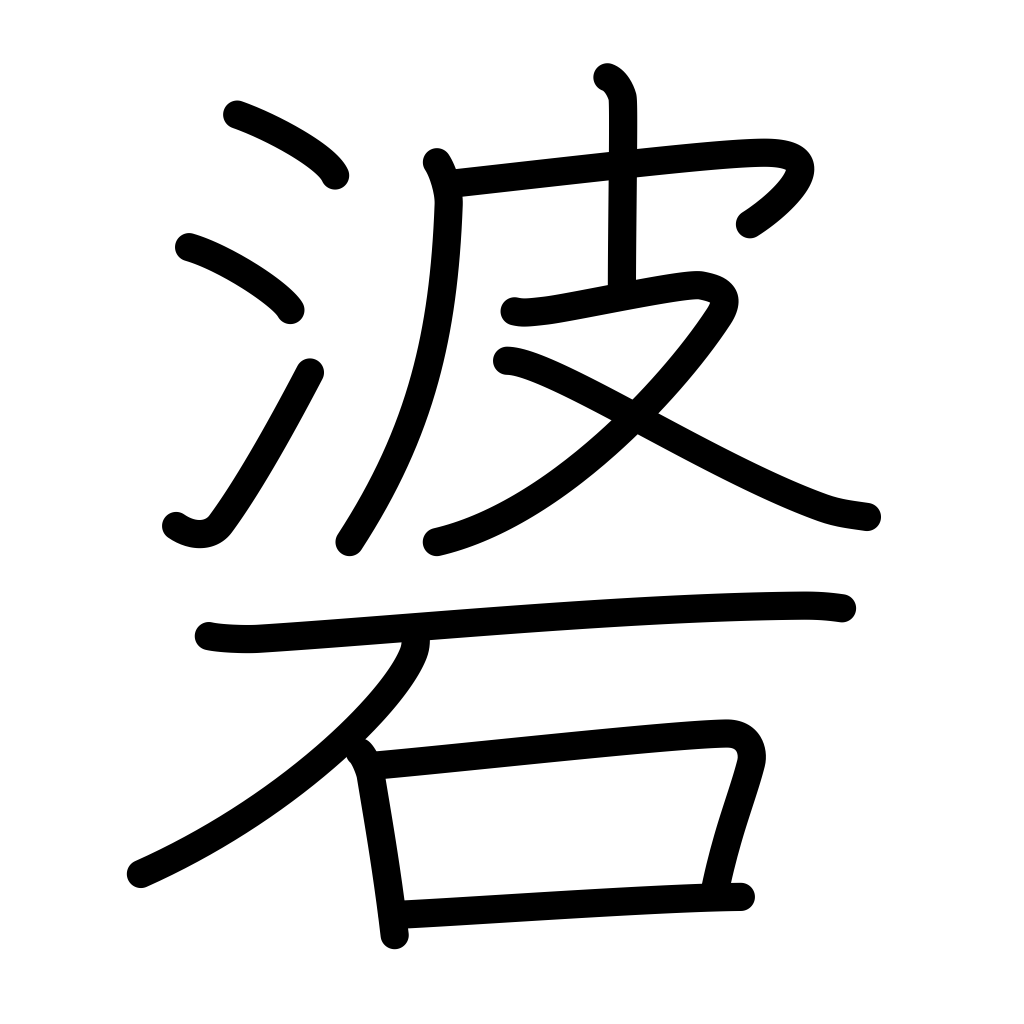
Meaning: arrowhead, weight attached to an arrow by a cord